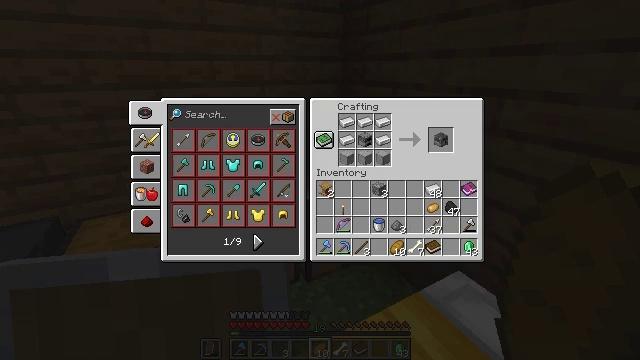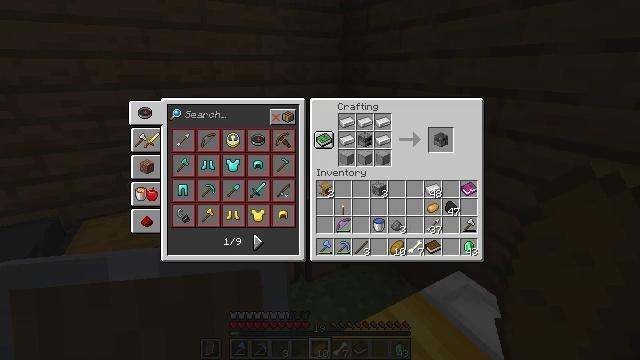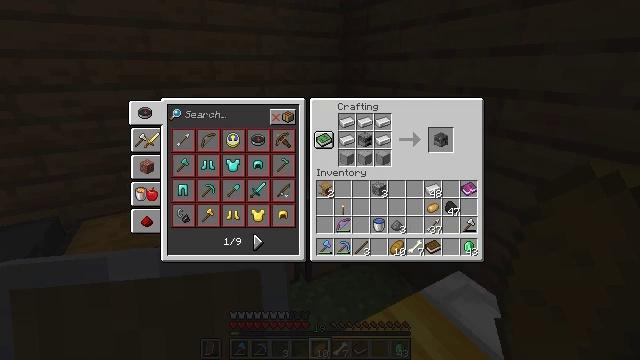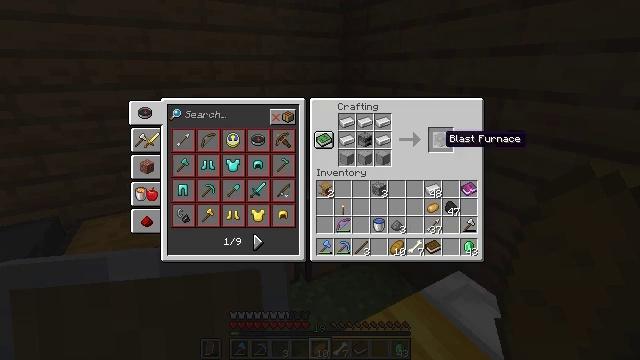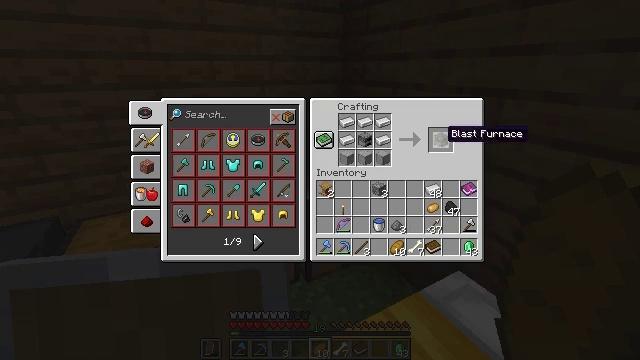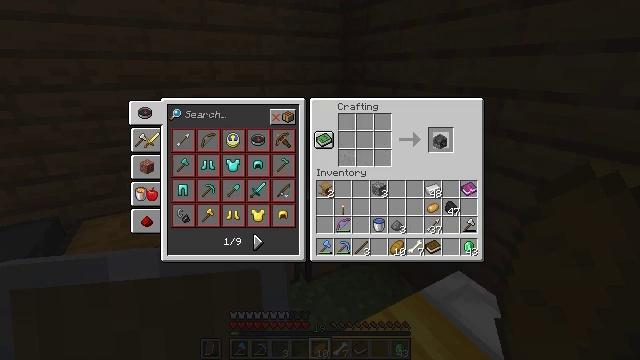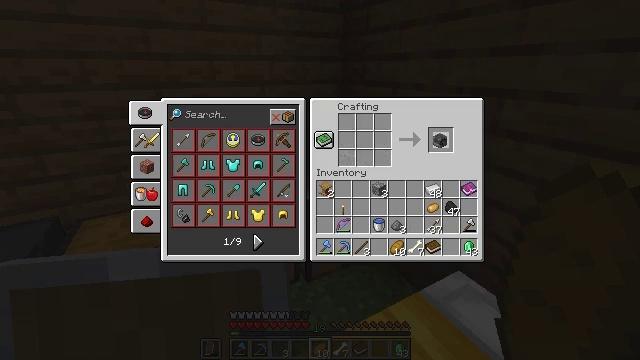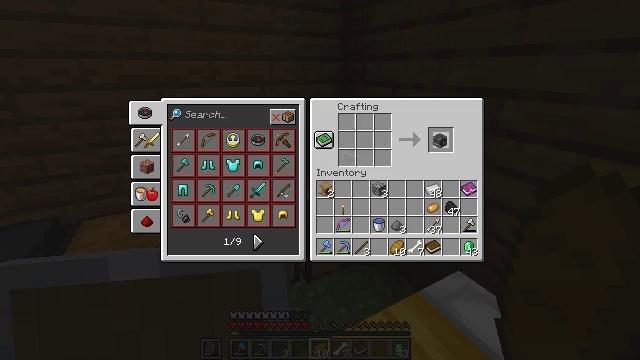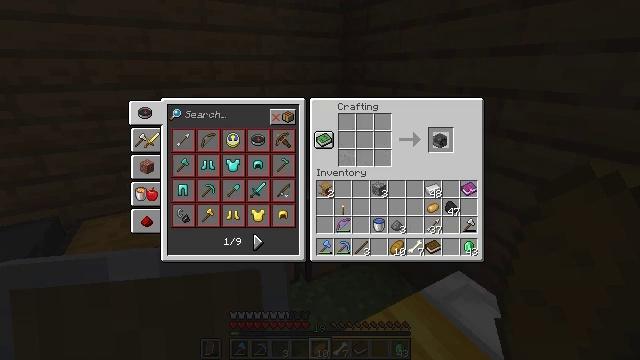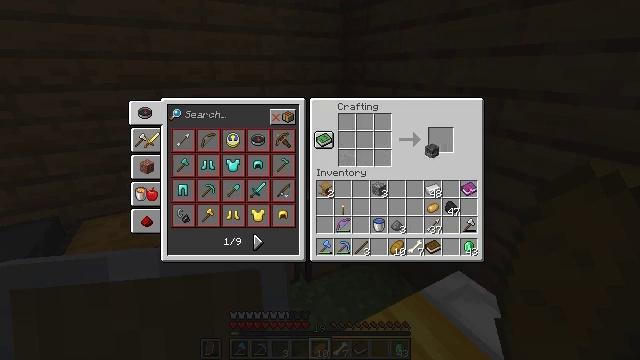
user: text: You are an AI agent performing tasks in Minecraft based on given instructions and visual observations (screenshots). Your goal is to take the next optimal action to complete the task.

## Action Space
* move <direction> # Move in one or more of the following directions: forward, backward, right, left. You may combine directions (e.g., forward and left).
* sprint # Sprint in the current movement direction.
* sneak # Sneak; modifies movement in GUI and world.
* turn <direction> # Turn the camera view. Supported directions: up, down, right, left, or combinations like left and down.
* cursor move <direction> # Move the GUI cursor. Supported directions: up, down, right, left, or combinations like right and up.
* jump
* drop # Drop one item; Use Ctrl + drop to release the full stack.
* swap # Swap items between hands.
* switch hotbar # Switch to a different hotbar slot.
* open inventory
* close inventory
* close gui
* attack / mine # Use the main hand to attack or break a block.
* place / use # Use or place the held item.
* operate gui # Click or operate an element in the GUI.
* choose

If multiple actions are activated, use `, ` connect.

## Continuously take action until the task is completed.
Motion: motion action
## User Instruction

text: Craft a blast furnace.
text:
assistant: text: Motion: no_op
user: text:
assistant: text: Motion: no_op
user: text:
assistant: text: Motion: no_op
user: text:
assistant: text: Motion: no_op
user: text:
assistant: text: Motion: operate gui
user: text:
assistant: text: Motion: operate gui
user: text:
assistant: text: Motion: operate gui
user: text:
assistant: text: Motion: operate gui
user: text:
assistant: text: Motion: cursor move left and down
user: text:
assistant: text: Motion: no_op